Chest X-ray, AP view. Patient: 62 years old, sex M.
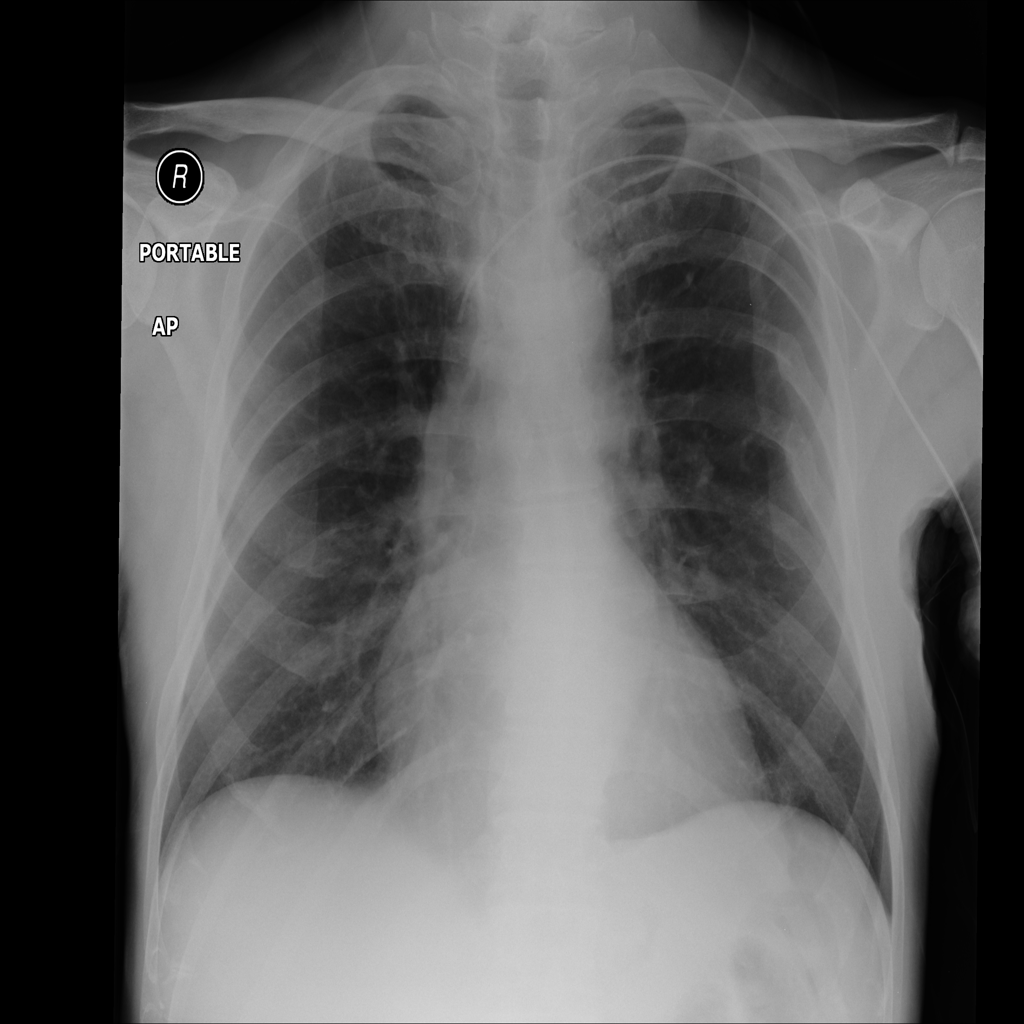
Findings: No Finding